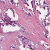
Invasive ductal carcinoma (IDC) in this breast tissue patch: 1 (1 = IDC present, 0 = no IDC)